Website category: university
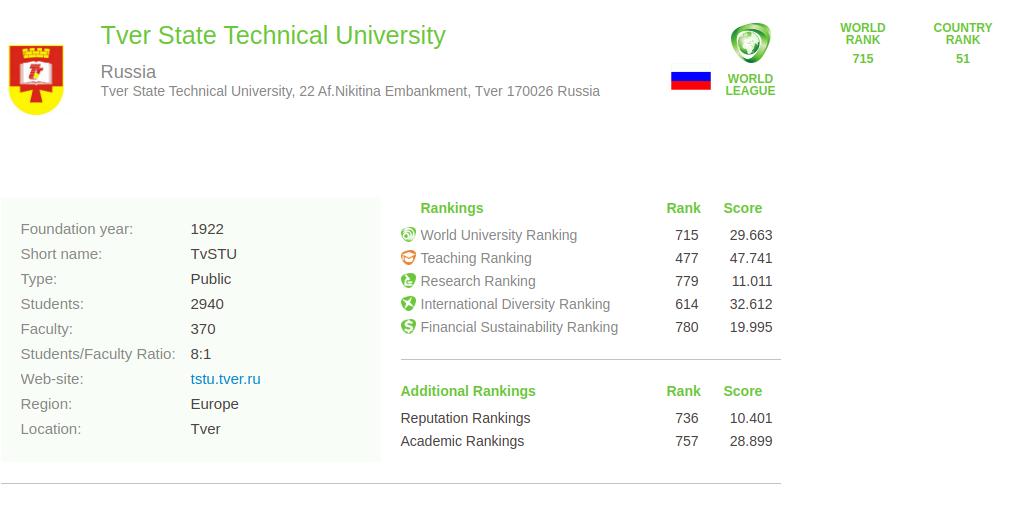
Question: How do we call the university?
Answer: Tver State Technical University

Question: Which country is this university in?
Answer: Russia

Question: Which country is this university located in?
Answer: Russia

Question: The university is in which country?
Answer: Russia

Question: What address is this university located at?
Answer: Tver State Technical University, 22 Af.Nikitina Embankment, Tver 170026 Russia

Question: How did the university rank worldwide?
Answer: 715

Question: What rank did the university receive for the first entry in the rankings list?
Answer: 715

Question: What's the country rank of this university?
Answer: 51

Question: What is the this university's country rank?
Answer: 51

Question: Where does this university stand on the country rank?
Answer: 51

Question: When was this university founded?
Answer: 1922

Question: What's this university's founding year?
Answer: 1922

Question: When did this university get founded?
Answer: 1922

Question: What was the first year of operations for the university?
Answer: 1922

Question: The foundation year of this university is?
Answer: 1922

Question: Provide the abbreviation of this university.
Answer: TvSTU

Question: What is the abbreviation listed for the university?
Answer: TvSTU

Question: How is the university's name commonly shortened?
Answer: TvSTU

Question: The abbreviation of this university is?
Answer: TvSTU

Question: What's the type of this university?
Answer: Public

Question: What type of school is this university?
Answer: Public

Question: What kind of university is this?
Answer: Public

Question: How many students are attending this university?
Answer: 2940

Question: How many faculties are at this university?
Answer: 370

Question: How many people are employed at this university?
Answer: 370

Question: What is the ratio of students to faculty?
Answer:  8 : 1

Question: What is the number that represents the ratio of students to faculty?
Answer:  8 : 1

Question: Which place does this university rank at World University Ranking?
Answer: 715

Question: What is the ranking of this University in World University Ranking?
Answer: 715

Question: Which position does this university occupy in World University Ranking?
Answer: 715

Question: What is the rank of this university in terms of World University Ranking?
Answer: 715

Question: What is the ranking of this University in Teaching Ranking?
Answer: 477

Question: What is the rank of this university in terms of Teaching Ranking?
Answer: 477

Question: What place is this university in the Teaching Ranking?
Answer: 477

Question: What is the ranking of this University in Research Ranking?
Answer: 779

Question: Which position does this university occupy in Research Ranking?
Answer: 779

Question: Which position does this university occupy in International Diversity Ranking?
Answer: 614

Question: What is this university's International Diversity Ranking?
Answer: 614

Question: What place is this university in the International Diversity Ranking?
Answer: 614

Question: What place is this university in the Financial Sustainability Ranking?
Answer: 780

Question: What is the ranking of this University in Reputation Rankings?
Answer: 736

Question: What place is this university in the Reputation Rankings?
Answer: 736

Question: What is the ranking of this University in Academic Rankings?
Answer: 757

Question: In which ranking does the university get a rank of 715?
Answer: World University Ranking

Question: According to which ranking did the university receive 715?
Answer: World University Ranking

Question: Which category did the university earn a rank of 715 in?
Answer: World University Ranking

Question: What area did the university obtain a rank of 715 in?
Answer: World University Ranking

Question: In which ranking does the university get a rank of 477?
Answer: Teaching Ranking

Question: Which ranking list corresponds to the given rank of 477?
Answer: Teaching Ranking

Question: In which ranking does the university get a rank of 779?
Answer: Research Ranking

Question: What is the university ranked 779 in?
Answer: Research Ranking

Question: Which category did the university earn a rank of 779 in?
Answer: Research Ranking

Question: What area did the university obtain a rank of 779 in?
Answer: Research Ranking

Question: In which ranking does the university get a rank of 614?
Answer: International Diversity Ranking

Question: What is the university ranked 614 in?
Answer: International Diversity Ranking

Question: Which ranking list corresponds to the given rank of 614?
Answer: International Diversity Ranking

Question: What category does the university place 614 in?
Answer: International Diversity Ranking

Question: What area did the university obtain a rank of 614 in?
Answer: International Diversity Ranking

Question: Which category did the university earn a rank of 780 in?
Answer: Financial Sustainability Ranking

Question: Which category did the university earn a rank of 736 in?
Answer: Reputation Rankings

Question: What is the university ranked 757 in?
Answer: Academic Rankings

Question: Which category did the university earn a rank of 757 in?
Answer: Academic Rankings

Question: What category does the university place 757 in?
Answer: Academic Rankings

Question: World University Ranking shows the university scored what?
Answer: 29.663